Interaction volume radius: 10 \u00c5
Interaction volume height: 10 \u00c5
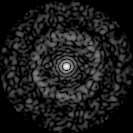
Disorder parameter: 0.785